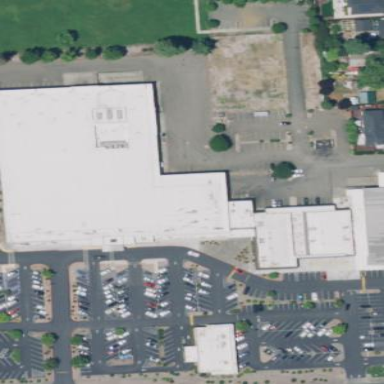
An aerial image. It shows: Parking area with surface.